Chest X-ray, AP view. Patient: 21 years old, sex M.
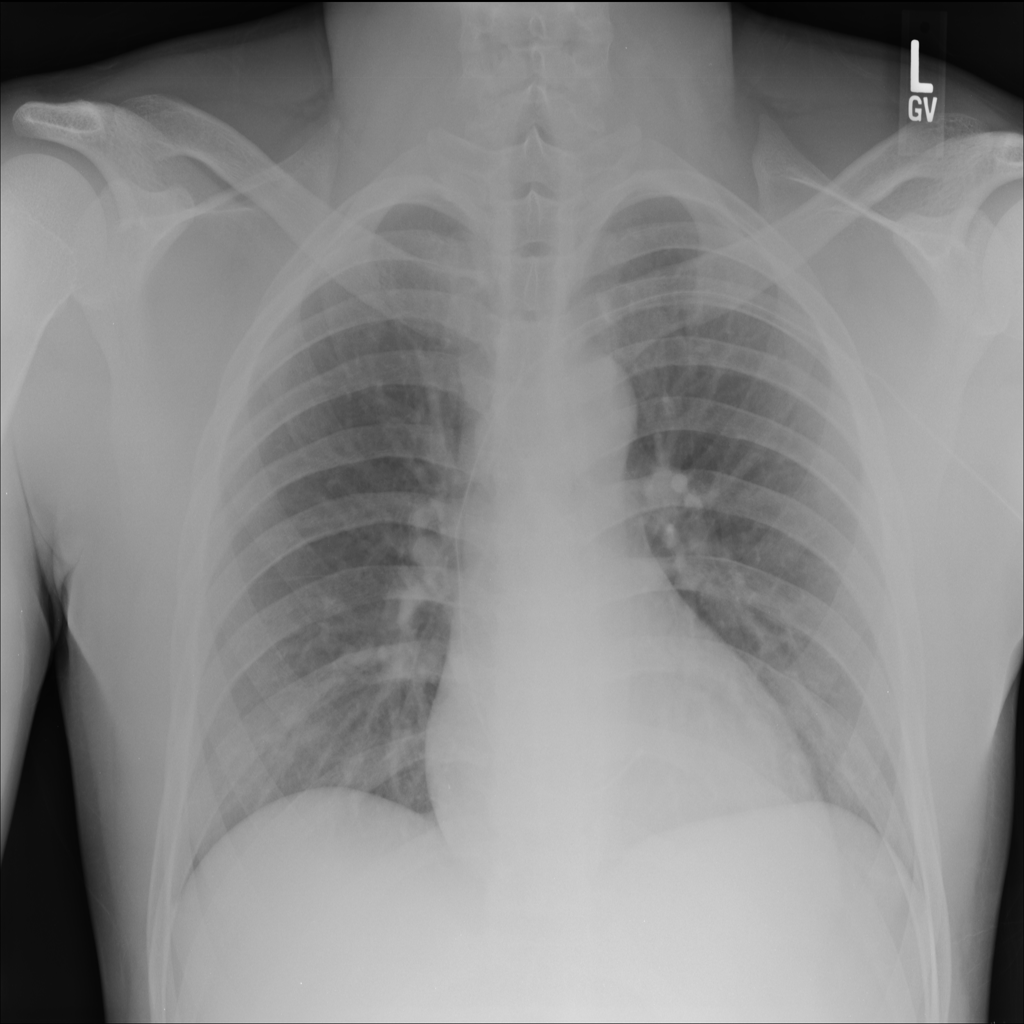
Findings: No Finding